五年级 · 立体几何学
用两个长 $3 \mathrm{~cm}$ 、宽 $3 \mathrm{~cm}$ 、高 $1 \mathrm{~cm}$ 的长方体拼成一个大长方体, 这个大长方体的表面积最大是

( ) cm² , 最小是 $(\quad) \mathrm{cm}^{2}$ 。
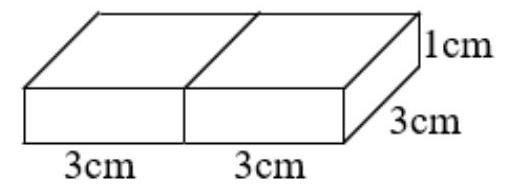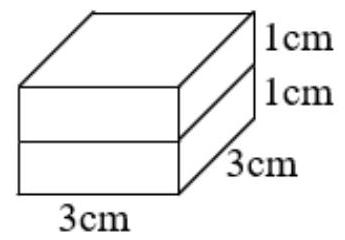
答案: 解$54 \quad 42$

【分析】每个小长方体的长为 $3 \mathrm{~cm}$ 、宽为 $3 \mathrm{~cm}$ 、高为 $1 \mathrm{~cm}$, 小长方体有两个相对的面是正方形, 其它四个面是形状相同的长方形, 要使大长方体的表面积最大, 则小长方体面积最小的两个面重合, 要使大长方体的表面积最小, 则小长方体面积最大的两个面重合, 画出图形确定大长方体的长、宽、高,最后根据“长方体的表面积 $=（$ 长 $\times$ 宽 + 长 $\times$ 高 + 宽 $\times$ 高 $) \times 2$ ”求出大长方体最大和最小的表面积, 据此解答。

【详解】

长: $3 \times 2=6(\mathrm{~cm})$

宽: $3 \mathrm{~cm}$

高: $1 \mathrm{~cm}$

$$
\begin{aligned}
& (6 \times 3+6 \times 1+3 \times 1) \times 2 \\
= & (18+6+3) \times 2 \\
= & 27 \times 2 \\
= & 54\left(\mathrm{~cm}^{2}\right)
\end{aligned}
$$

长: $3 \mathrm{~cm}$

宽: $3 \mathrm{~cm}$

高: $1 \times 2=2(\mathrm{~cm})$

$(3 \times 3+3 \times 2+3 \times 2) \times 2$

$=(9+6+6) \times 2$

$=21 \times 2$

$=42\left(\mathrm{~cm}^{2}\right)$

所以, 这个大长方体的表面积最大是 $54 \mathrm{~cm}^{2}$, 最小是 $42 \mathrm{~cm}^{2}$ 。

【点睛】本题主要考查立体图形的拼切, 确定大长方体的长、宽、高并掌握长方体的表面积计算公式是解答题目的关键。